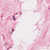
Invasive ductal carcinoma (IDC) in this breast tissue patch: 0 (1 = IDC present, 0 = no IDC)